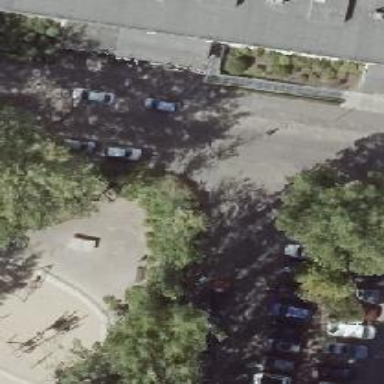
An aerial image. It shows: Street lamp support.